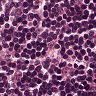
Metastatic tissue present: no